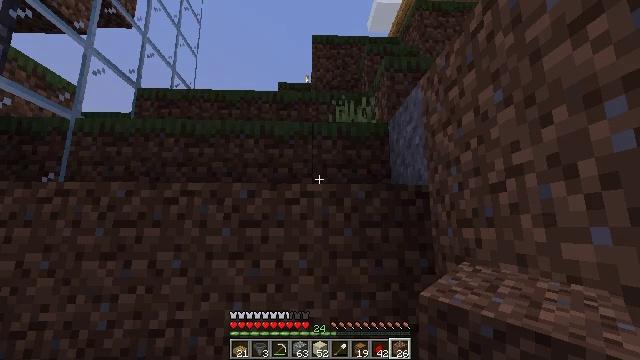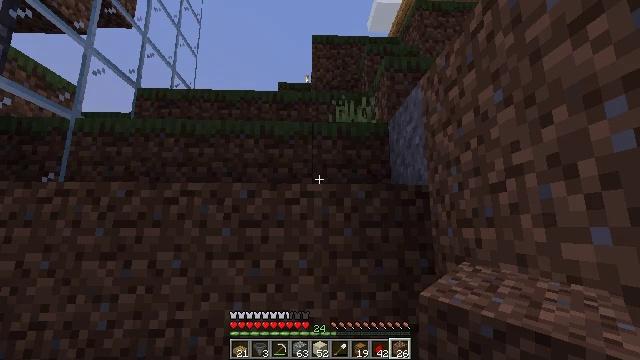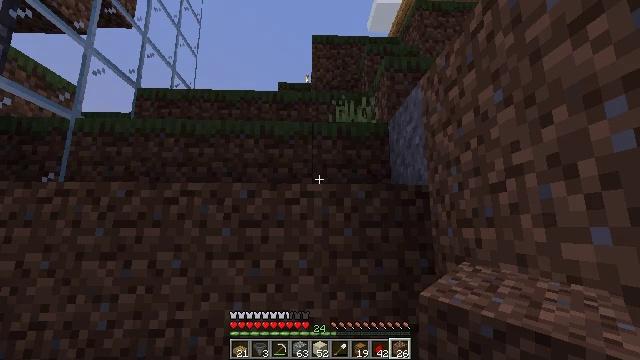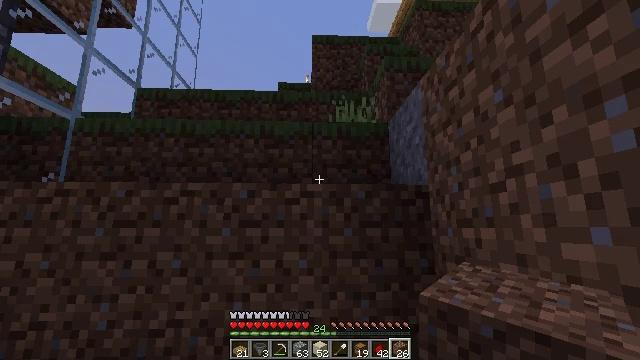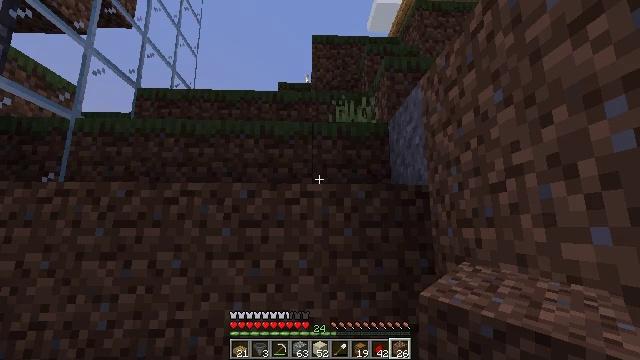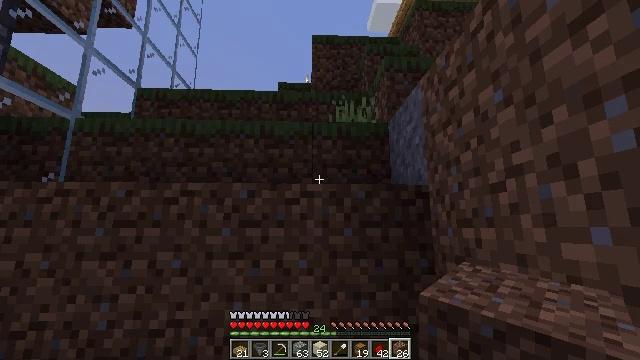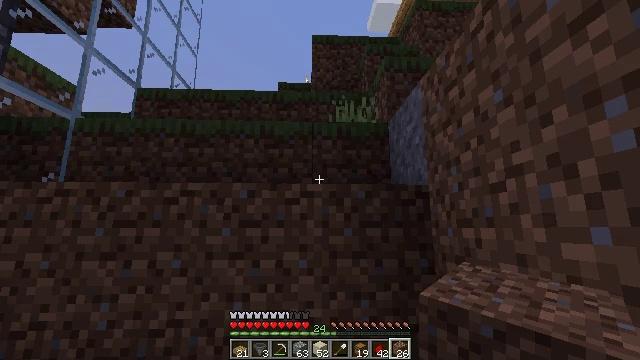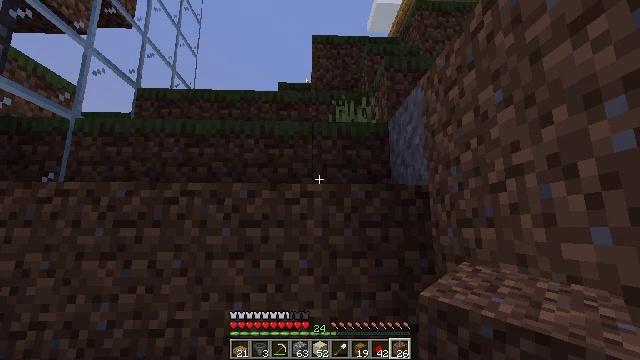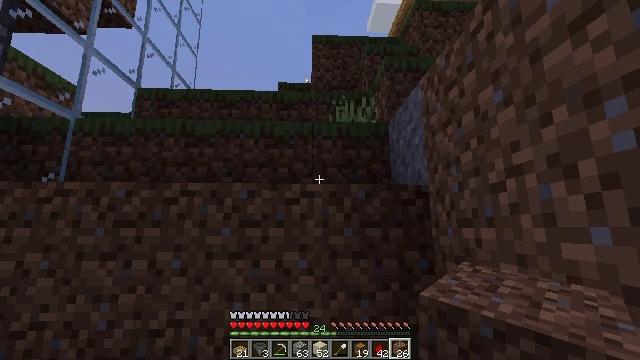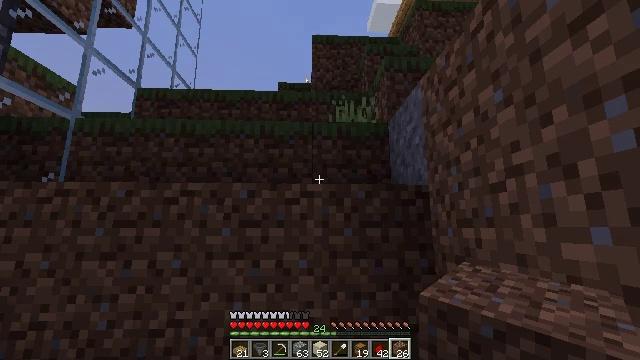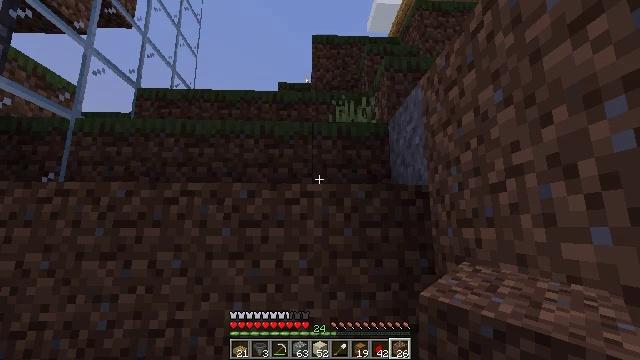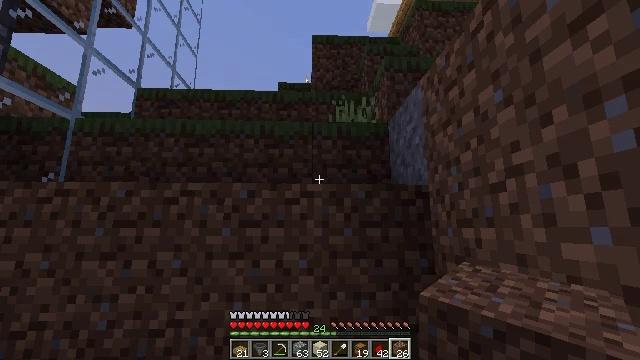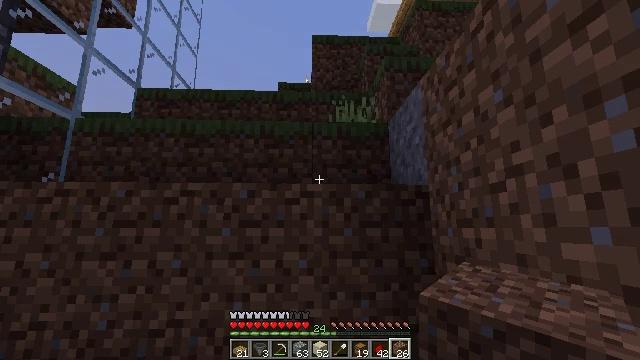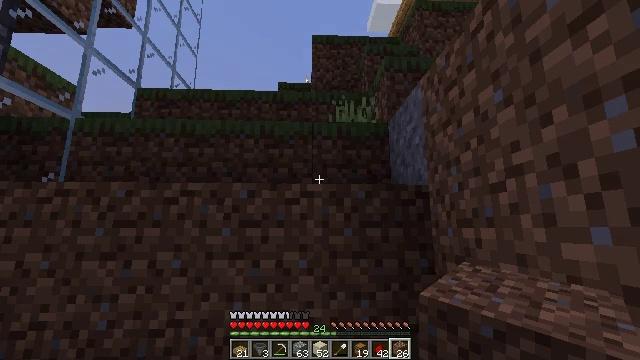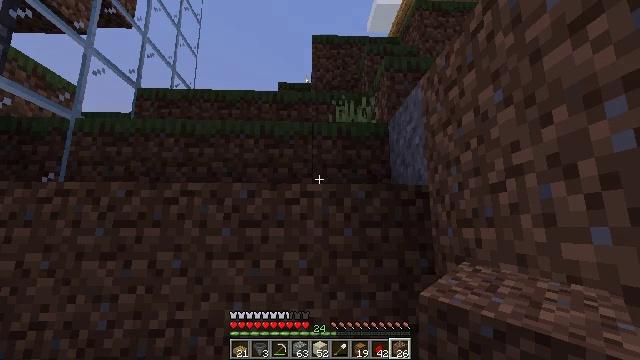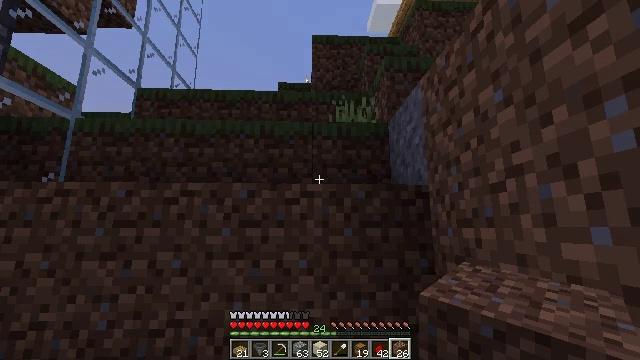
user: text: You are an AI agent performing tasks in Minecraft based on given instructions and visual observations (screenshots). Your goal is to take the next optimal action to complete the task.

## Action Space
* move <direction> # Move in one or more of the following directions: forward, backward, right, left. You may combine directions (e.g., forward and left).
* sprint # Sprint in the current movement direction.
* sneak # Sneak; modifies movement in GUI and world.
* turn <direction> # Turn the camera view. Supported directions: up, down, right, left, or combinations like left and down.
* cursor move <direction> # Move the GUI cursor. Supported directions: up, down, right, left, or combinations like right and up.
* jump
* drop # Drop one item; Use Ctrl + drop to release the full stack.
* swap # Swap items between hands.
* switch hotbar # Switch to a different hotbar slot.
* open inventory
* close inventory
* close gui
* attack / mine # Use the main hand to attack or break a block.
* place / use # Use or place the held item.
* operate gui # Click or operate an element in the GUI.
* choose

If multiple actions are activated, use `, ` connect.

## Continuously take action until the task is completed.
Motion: motion action
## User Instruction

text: Dig through gravel to clear a path.
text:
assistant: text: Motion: no_op
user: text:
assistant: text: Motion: no_op
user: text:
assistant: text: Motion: no_op
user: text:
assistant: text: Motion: no_op
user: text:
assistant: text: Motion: no_op
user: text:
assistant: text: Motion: no_op
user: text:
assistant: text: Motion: no_op
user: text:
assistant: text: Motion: no_op
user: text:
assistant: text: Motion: no_op
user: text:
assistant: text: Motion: no_op
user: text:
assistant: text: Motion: no_op
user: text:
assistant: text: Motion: no_op
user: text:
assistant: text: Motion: no_op
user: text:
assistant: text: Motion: no_op
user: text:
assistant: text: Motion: no_op
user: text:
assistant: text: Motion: no_op
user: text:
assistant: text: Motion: no_op
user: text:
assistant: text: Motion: no_op
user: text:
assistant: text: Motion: no_op
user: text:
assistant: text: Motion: no_op
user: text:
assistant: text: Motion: no_op
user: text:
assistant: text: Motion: turn right
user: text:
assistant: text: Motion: turn right
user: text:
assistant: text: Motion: turn right
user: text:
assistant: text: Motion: move left, turn right and up
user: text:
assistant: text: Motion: move left, turn right
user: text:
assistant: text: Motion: move left, turn right and up
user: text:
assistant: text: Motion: turn right
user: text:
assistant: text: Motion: no_op
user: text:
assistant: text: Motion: turn right